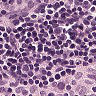
Metastatic tissue present: no